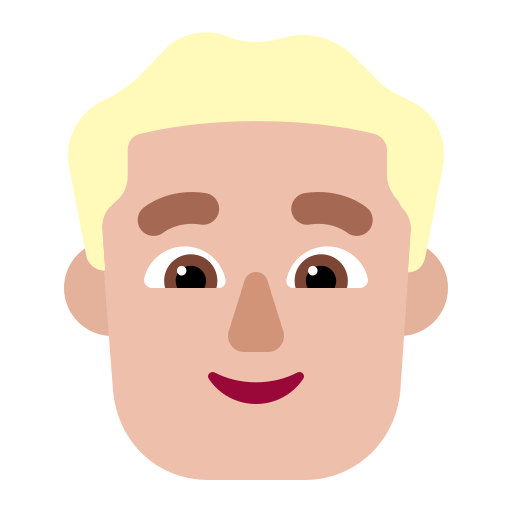
man blonde hair flat  light